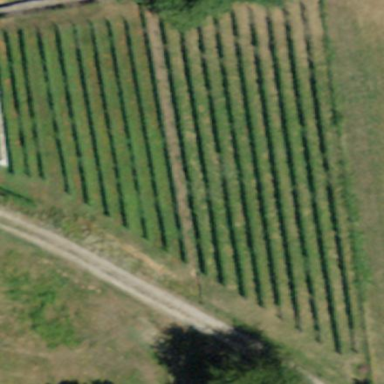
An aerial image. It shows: Vineyard where grapes are grown.